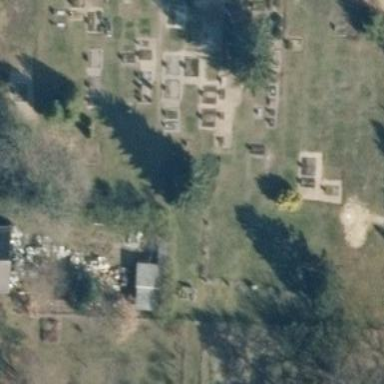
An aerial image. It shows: Cemetery.